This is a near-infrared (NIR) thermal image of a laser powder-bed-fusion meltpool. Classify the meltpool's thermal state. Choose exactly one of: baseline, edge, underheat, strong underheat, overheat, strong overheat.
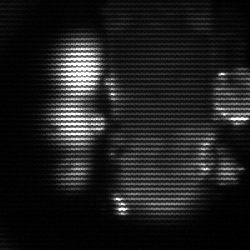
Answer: strong underheat